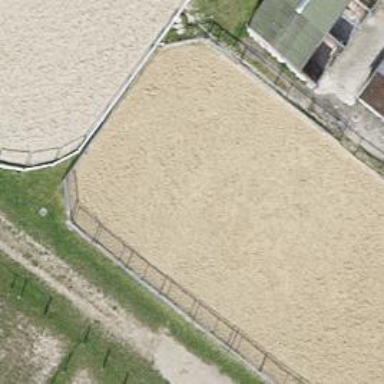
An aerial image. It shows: Equestrian pitch used for leisure and sports activities.